Interaction volume radius: 10 \u00c5
Interaction volume height: 10 \u00c5
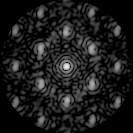
Disorder parameter: 0.4604